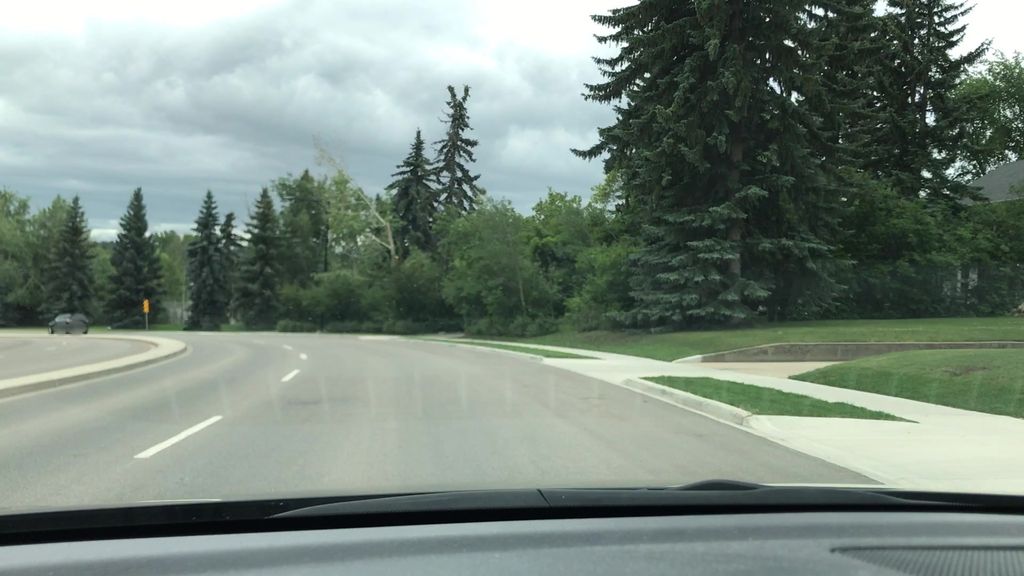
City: edmonton